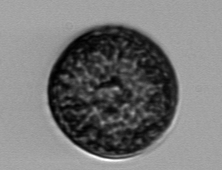
Label: Coscinodiscus